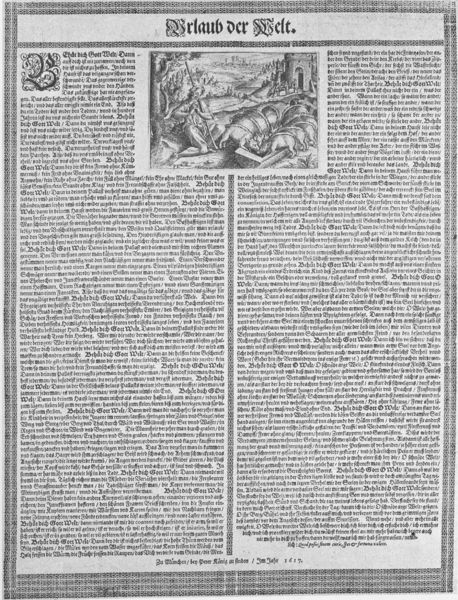
Titel: Vrlaub der Welt.
Künstler: Peter König
Standort: Wolfenbüttel
Institution: Herzog August Bibliothek
Schlagwörter: baum, mann, weiß, landschaft, grau, mitte, schwarz, szene, zeichnung, schloss, muster, ornament, saufen, mensch, rahmen, bild, blatt, turm, schrift, papier, zwei, stab, grafik, graphik, klein, schweine, spalten, rand, figuren, lanze, essen, deutsch, tor, eingang, eng, ruine, schwein, buch, burg, münchen, urlaub, druck, schwarzweiss, holzstich, stich, titel, seite, illustration, text, zeitung, initiale, überschrift, schriftbild, buchdruck, buchseite, schnörkel, mittelalter, schwart, trog, tränke, zeilen, kupferstich, hirte, welt, fraktur, der, kalligraphie, mittig, trach, majuskel, vignette, chrift, satz, schweinehirte, urlaub der welt, kleinformatig, unziale